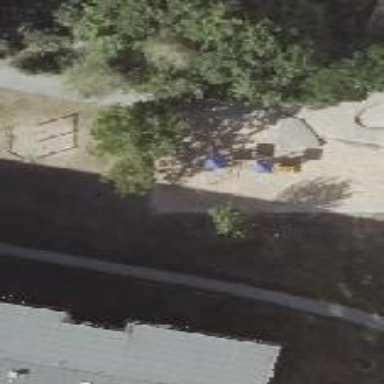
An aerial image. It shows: Playground area for leisure activities on the land.